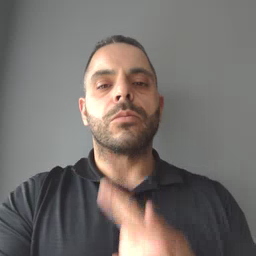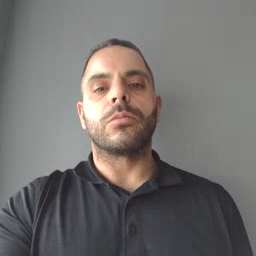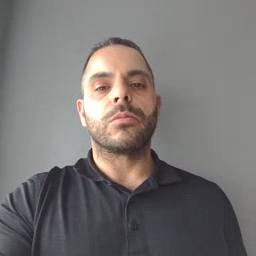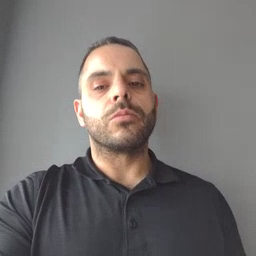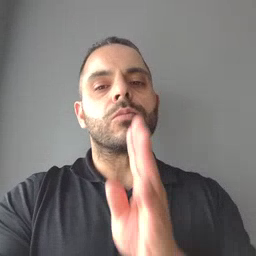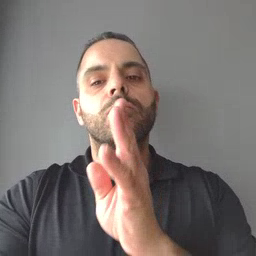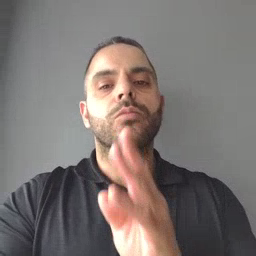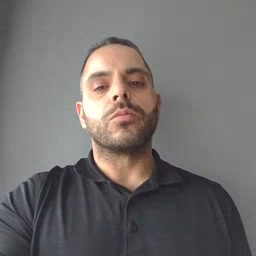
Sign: talk